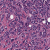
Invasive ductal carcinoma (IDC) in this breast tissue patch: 1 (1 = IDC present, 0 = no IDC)